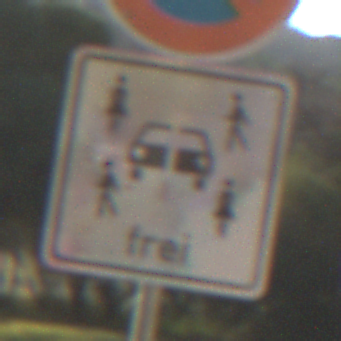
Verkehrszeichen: CarsharingfahrzeugeFrei
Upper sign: EingeschraenktesHalteverbot
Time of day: SunriseSunset
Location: Outdoor (Nature)
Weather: Clear
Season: NotSpecified
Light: Natural